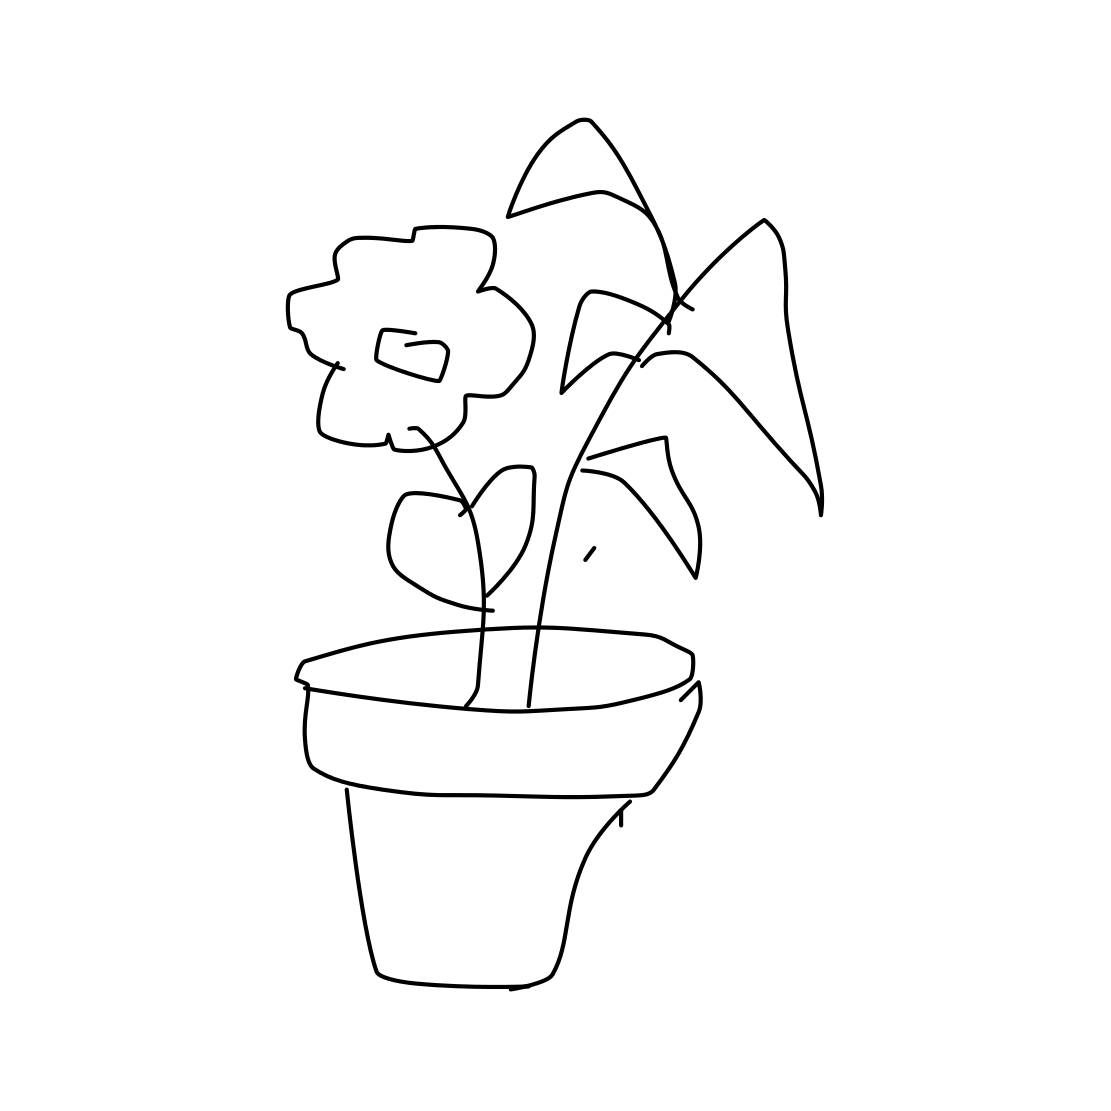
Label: potted plant